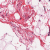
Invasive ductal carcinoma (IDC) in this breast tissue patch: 0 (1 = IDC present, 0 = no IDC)